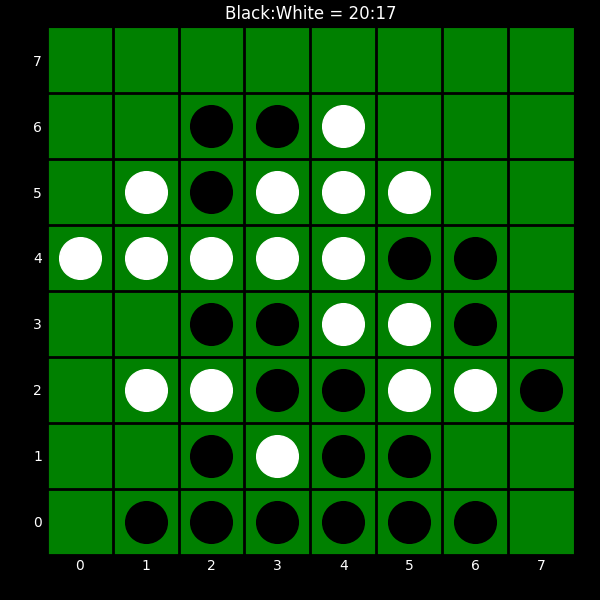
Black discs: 20
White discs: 17